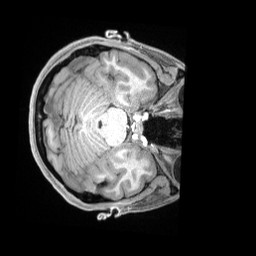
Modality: T1w
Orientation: axial
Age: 28
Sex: female
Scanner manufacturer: siemens
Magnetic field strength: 3 T
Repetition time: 2.4 s
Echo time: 0.00226 s